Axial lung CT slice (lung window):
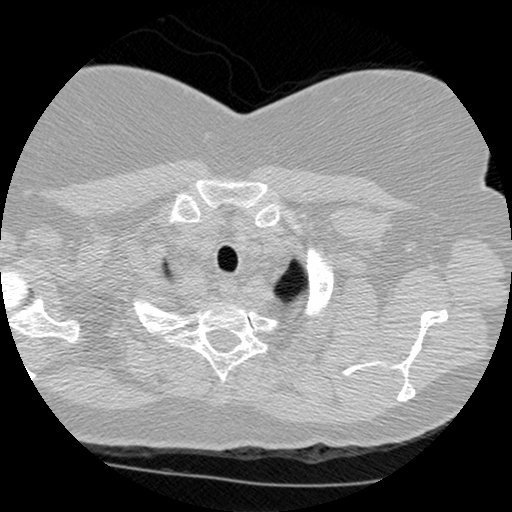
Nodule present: no